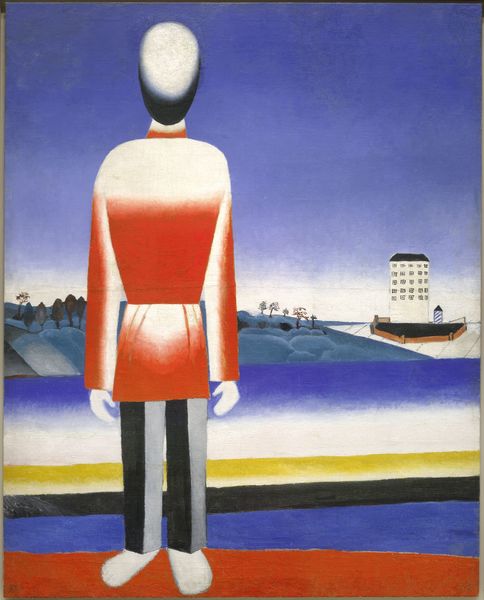
Titel: Mann in suprematistischer Landschaft
Künstler: Kazimir Malewitsch
Standort: Wien
Institution: Albertina, Wien
Schlagwörter: baum, blau, gemälde, hand, himmel, kopf, mann, wasser, weiß, bäume, fluss, gelb, grün, kubismus, landschaft, see, ufer, bunt, fenster, frisur, rücken, schwarz, symbol, gebäude, haus, rot, zaun, hemd, hose, jacke, arm, arme, mensch, stehen, hände, felder, hügel, insel, land, figur, haare, mantel, person, wald, oval, turm, garten, beine, bein, füße, schuhe, abstrakt, farben, fläche, modern, mauer, formen, streifen, hinterkopf, burg, linie, form, soldat, männchen, balu, gesichtslos, hecken, händ, bügelfalten, neine, kein gesicht, ohne augen, efuss